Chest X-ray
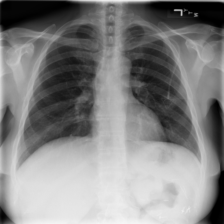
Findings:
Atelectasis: negative
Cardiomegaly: negative
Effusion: negative
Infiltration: negative
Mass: negative
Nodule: negative
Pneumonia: negative
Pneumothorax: negative
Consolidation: negative
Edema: negative
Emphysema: negative
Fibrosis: negative
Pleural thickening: negative
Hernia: negative